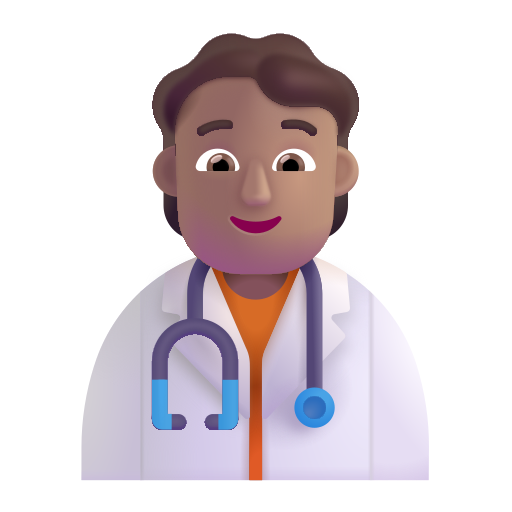
health worker color